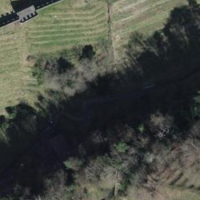
EUNIS habitat code: 44
Species observed at this site:
Dactylis glomerata
Phyteuma betonicifolium